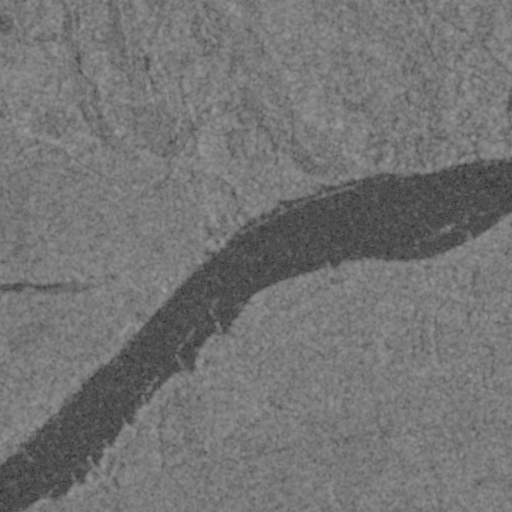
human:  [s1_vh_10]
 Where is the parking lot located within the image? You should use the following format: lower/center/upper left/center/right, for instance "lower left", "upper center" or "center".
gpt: The parking lot is located in the upper right of the image.
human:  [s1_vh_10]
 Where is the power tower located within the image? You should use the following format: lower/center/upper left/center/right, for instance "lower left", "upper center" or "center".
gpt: The power tower is located in the lower of the image.
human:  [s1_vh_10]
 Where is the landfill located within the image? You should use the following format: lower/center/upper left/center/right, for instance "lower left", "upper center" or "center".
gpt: There is no landfill in the image.

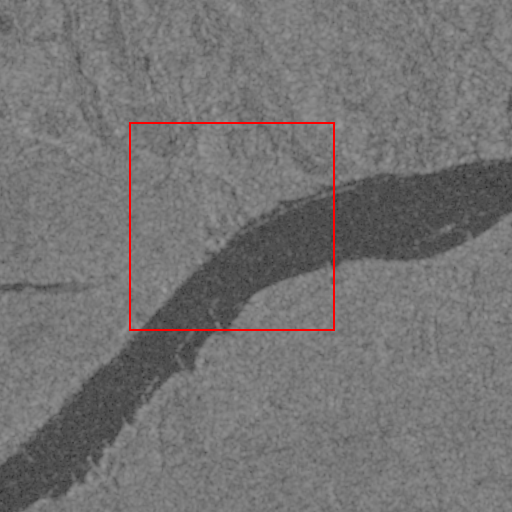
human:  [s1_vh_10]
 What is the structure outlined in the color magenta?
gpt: There is no magenta outline.
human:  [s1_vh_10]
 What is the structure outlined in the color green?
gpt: There is no structure outlined in green.